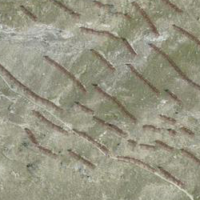
EUNIS habitat code: 31
Species observed at this site:
Euphorbia cyparissias
Leontopodium nivale